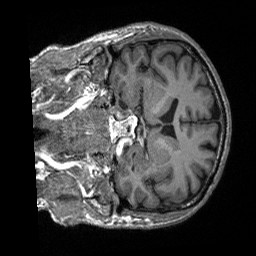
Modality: T1w
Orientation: coronal
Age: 67
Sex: male
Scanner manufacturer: siemens
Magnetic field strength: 3 T
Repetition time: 2.4 s
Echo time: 0.00226 s